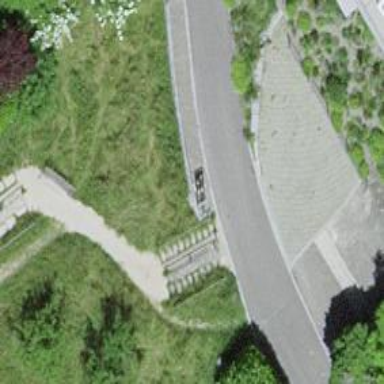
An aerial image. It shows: Staircase with ramp.